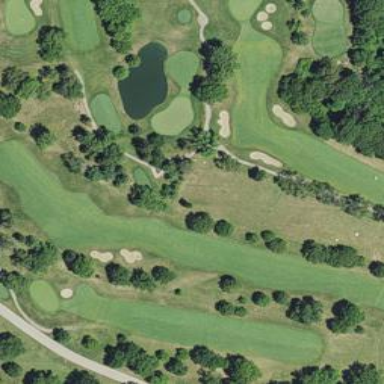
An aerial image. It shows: Grassy area used as driving range for golf.